Question: I'm trying to process an image using ABBYY OCR SDK using the sample code placed <URL> but I'm not able get the co-ordinates right for a specific word say "OCR" on the screenshot below.

I want to draw an overlay (yellow rectangle over the word "OCR") and sometimes the rectangle is placed very far away from the actual word.
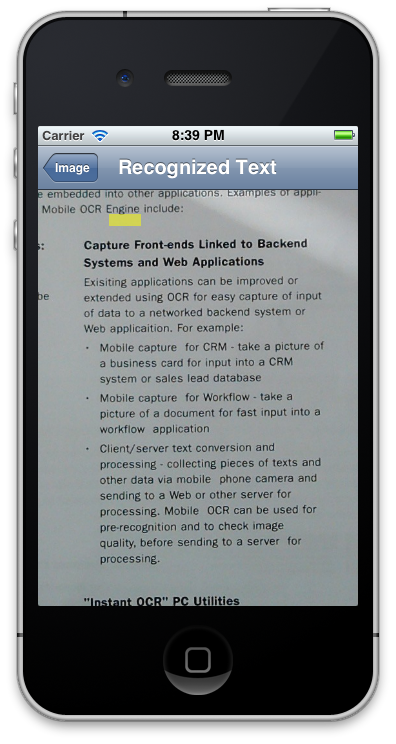
Answer: The XML you get is synthesised according to <URL>.
For each recognized character it will contain an instance of 'charParams' element as shown <URL>. The element will contain the coordinates in page pixels - the same XML also contains a 'page' element:
'''
<page width="..." height="..." resolution="..." originalCoords="...">
'''
where the image width and height are stored. So 'l' and 'r' for each 'charParams' element is in range '0..width-1' of the corresponding page and 't' and 'b' for each 'charParams' element is in range '0..height-1' of the corresponding page.
Also it's worth mentioning explicitly that all coordinates are in - they are completely resolution-agnostic. This is why whenever you try to highlight anything on an image you have to take zoom into account - the image will likely not be always displayed as is by your device software, but will be downscaled and so you have to map page coordinates onto your zoomed-out image coordinates and highlight appropriately.